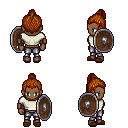
a pixel art fantasy rpg character, female body template, human, dark skin, white long-sleeve shirt, metal pants, brunette short topknot hairstyle, leather bracers, brown slippers, shield, four views (front, back, left, right), 2x2 character sprite sheet, small pixel art, hard edges, no anti-aliasing